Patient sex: F
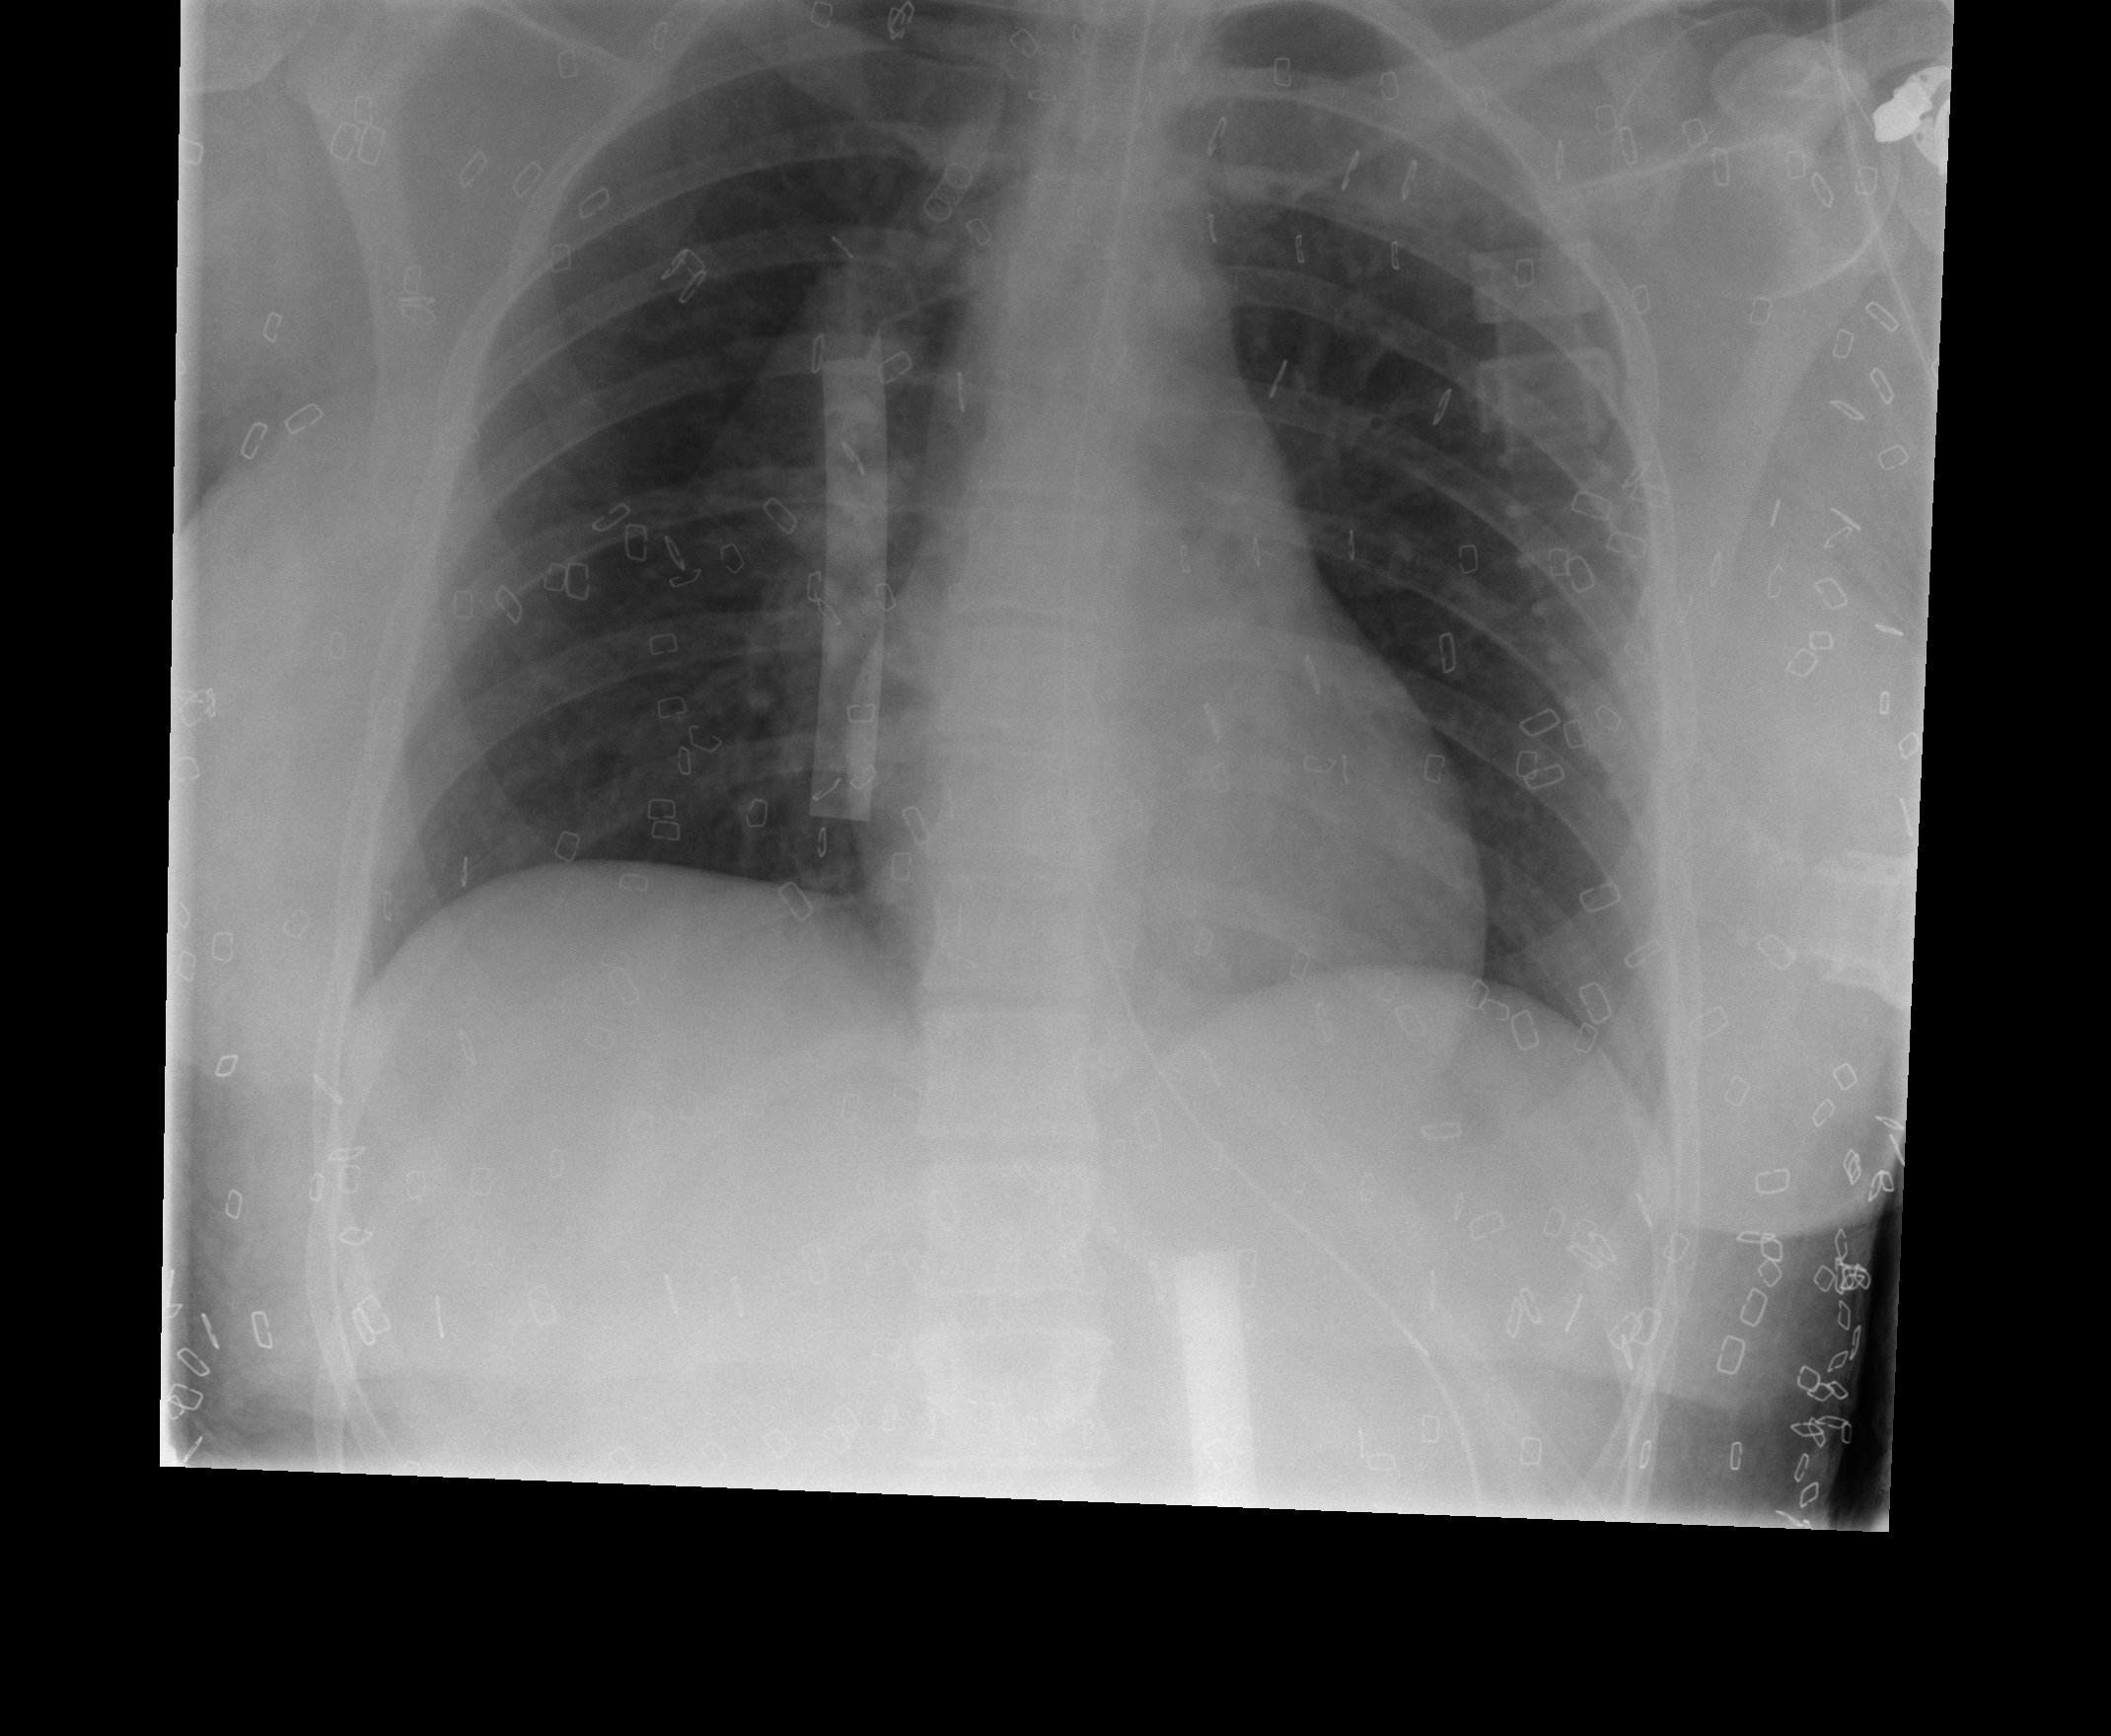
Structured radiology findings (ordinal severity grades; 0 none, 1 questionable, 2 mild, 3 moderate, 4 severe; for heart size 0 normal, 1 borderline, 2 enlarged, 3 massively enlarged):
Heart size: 0
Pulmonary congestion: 0
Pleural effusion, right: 0
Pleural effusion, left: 0
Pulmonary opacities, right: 2
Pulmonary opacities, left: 2
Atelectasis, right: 0
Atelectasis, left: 0